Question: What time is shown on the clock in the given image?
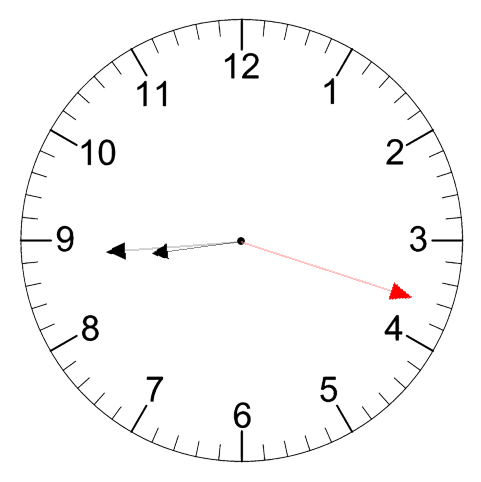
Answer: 08:44:18